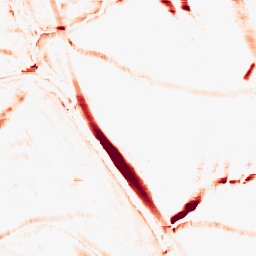
Category: morphological
Decomposition family: morphological_rect
Decomposition parameters: operation: opening
width: 20
height: 10
Upsampling method: quartic
Upsampling parameters: scale: 8
Upsampling scale: 8